Interaction volume radius: 10 \u00c5
Interaction volume height: 10 \u00c5
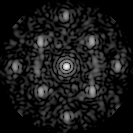
Disorder parameter: 0.398